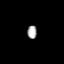
Tissue: lung
Cell type: Epithelial cells
Senescence score: 0.22
Nuclear area (px): 121
Mean DAPI intensity: 174.793